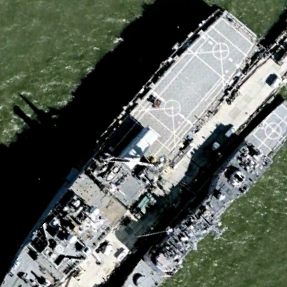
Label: Whitby_Island-class_dock_landing_ship